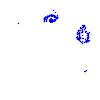
Particle: electron